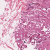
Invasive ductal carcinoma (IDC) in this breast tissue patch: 0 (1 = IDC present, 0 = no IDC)